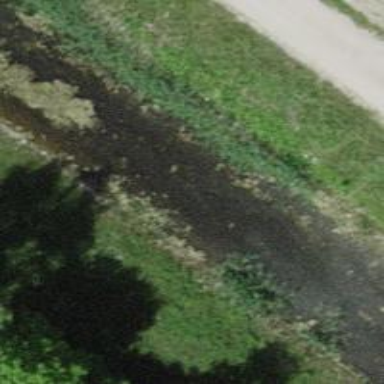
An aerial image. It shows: Canal.